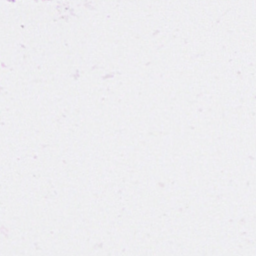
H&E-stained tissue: Breast